Interaction volume radius: 10 \u00c5
Interaction volume height: 25 \u00c5
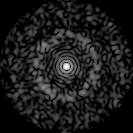
Disorder parameter: 0.8273